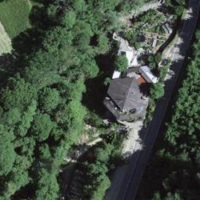
EUNIS habitat code: 44
Species observed at this site:
Cardamine heptaphylla
Salvia glutinosa
Aruncus dioicus